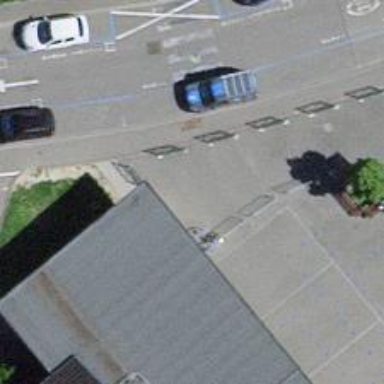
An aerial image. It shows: Bicycle parking area with stands available.